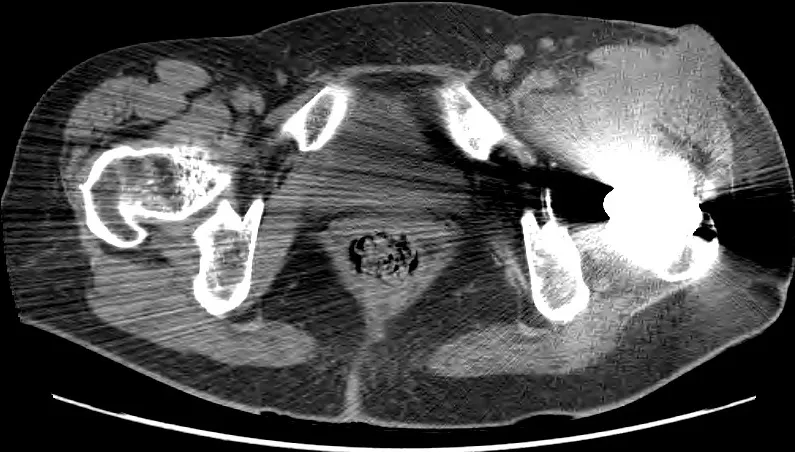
A computed tomography scan image of hip arthroplasty. Evidence of a periprosthetic abscess with diffusion to the left psoas muscle and cutaneous fistula is shown.
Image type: radiology (ct)